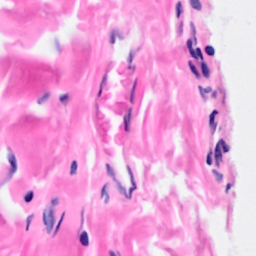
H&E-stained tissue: Breast